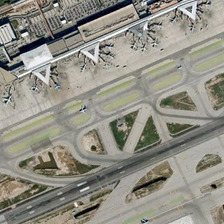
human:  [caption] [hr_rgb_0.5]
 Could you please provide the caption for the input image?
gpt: several planes are in runway while many other planes are next to four terminals in an airport .

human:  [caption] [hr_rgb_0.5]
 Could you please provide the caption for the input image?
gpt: several planes are in runway while many other planes are next to four terminals in an airport .

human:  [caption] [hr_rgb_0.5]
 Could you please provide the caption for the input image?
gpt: several planes are in runway while many other planes are next to four terminals in an airport .

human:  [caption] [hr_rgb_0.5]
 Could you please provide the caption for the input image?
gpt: several planes are in runway while many other planes are next to four terminals in an airport .

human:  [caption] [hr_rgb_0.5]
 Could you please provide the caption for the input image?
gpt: several planes are in runway while many other planes are next to four terminals in an airport .